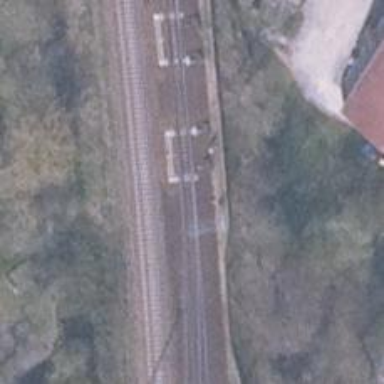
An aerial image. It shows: Railway with electrified contact lines.